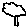
Label: tree